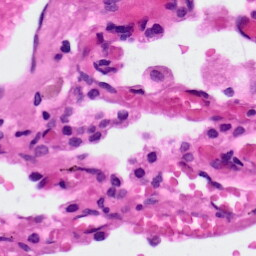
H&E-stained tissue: Lung